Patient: sex F, age 73
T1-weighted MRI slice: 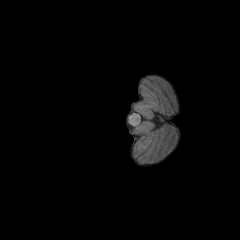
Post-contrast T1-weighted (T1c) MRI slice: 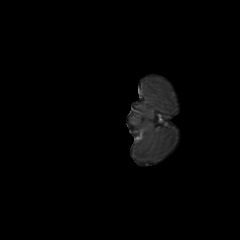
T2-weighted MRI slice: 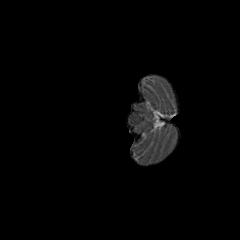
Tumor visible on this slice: no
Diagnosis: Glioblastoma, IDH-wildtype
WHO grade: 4